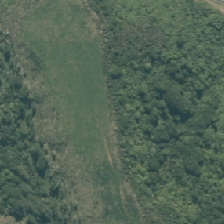
Land cover: grose_broom